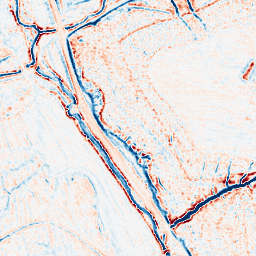
Category: edge_preserving
Decomposition family: bilateral
Decomposition parameters: d: 9
sigma_color: 75
sigma_space: 100
Upsampling method: sinc_blackman
Upsampling parameters: scale: 8
kernel_size: 16
Upsampling scale: 8